Question: I am trying to build a simple scatter plot:
This is what my data looks like ('dlong'):
'''
Spender variable value
1 1 IFN 2
2 2 IFN 6
3 3 IFN 5
4 1 iL2 <NA>
5 2 iL2 4
6 3 iL2 8
'''
which I originally melt from my dataframe
Since I am a selftaught, I made it so far:
'''
ggplot(na.omit(dlong), aes(x=Spender, y=value, coulor=variable, group=variable)) +
geom_point(size=2, aes(shape=variable))
'''
resulting in a graph

with enumerated test persons on the x axis, with reactions to different time points (=value) (y-axis). These reactions differ by the typ of proteins (=groups = variable).
My real data looks aktually like this:
'''
Spender variable value
1 1 ZP0.IFN ZP0
2 2 ZP0.IFN
3 3 ZP0.IFN ZP0
4 4 ZP0.IFN
5 5 ZP0.IFN
6 6 ZP0.IFN
7 7 ZP0.IFN
8 8 ZP0.IFN ZP0
9 9 ZP0.IFN
10 10 ZP0.IFN
11 11 ZP0.IFN ZP0
12 12 ZP0.IFN ZP0
13 13 ZP0.IFN
14 14 ZP0.IFN
15 15 ZP0.IFN
16 16 ZP0.IFN ZP0
17 1 IFN ZP2
18 2 IFN ZP21
19 3 IFN
20 4 IFN
21 5 IFN ZP14
22 6 IFN
23 7 IFN ZP14
24 8 IFN ZP21
25 9 IFN ZP21
'''
The values are actually ranked data
(with ZP0 < ZP2 < ZP4 < ZP7 ... ).
And here is my question. How can I implement ranked data onto the y axis?
What I did next:
'''
dlong$value <- factor(dlong$value,
levels=c("ZP0", "ZP2", "ZP4", "ZP7", "ZP14", "ZP21", "ZP28", "ZP35", "ZPM9", "ZPM91"))
ggplot(na.omit(dlong), aes(x=Spender, y=value, group=variable)) +
geom_point(size=3, aes(shape=variable))
'''
1. Using R it wont open me the plot: so I added >png(filename="") with dev.off in front off and behind. Why wont the window wont pop up?
2. on the y axis it wont show me all requirde time points - it leaves also real points out (eg. Spender 1, iL2, ZP4)
3. How can I have marks on x axis for each "Spender" with white thick lines in the grey field?
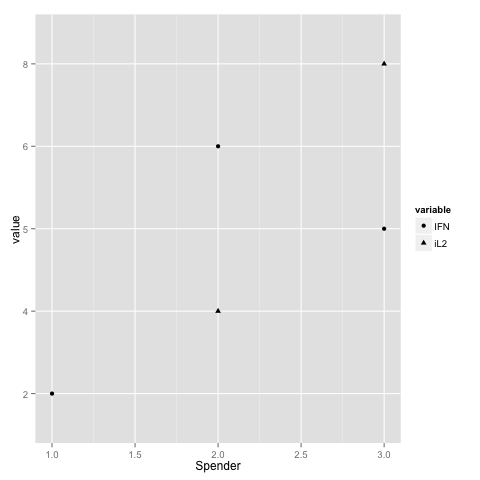
Answer: You are almost there! You just need to turn the 'value' into a factor with defined levels.
'''
dlong <- read.table(textConnection("1 1 ZP0.IFN ZP0
2 2 ZP0.IFN
3 3 ZP0.IFN ZP0
4 4 ZP0.IFN
5 5 ZP0.IFN
6 6 ZP0.IFN
7 7 ZP0.IFN
8 8 ZP0.IFN ZP0
9 9 ZP0.IFN
10 10 ZP0.IFN
11 11 ZP0.IFN ZP0
12 12 ZP0.IFN ZP0
13 13 ZP0.IFN
14 14 ZP0.IFN
15 15 ZP0.IFN
16 16 ZP0.IFN ZP0
17 1 IFN ZP2
18 2 IFN ZP21
19 3 IFN
20 4 IFN
21 5 IFN ZP14
22 6 IFN
23 7 IFN ZP14
24 8 IFN ZP21
25 9 IFN ZP21
","r"),fill=NA,na.strings="")[,-1]
colnames(dlong) <- c("Spender","variable","value")
dlong
## Spender variable value
## 1 1 ZP0.IFN ZP0
## 2 2 ZP0.IFN <NA>
## 3 3 ZP0.IFN ZP0
## 4 4 ZP0.IFN <NA>
## 5 5 ZP0.IFN <NA>
## 6 6 ZP0.IFN <NA>
## 7 7 ZP0.IFN <NA>
## 8 8 ZP0.IFN ZP0
## 9 9 ZP0.IFN <NA>
## 10 10 ZP0.IFN <NA>
## 11 11 ZP0.IFN ZP0
## 12 12 ZP0.IFN ZP0
## 13 13 ZP0.IFN <NA>
## 14 14 ZP0.IFN <NA>
## 15 15 ZP0.IFN <NA>
## 16 16 ZP0.IFN ZP0
## 17 1 IFN ZP2
## 18 2 IFN ZP21
## 19 3 IFN <NA>
## 20 4 IFN <NA>
## 21 5 IFN ZP14
## 22 6 IFN <NA>
## 23 7 IFN ZP14
## 24 8 IFN ZP21
## 25 9 IFN ZP21
'''
'''
## The values are actually ranked data
## (with ZP0 < ZP2 < ZP4 < ZP7 ... ).
require(gtools)
dlong$value <- as.character(dlong$value)
dlong$value <- factor(dlong$value,levels=mixedsort(unique(dlong$value)))
'''
'''
require(ggplot2)
ggplot(na.omit(dlong),aes(x=Spender, y=value, coulor=variable, group=variable)) +
geom_point(size=2, aes(shape=variable))
'''

The 1)-3) questions in your edited post are regarding other aspects of plot/ggplot.
1) This is apparently an issue of the graphics device - either it is not installed or does not start properly. Assuming you have it installed, try the following to check if it will start/popup a device window,
'''
X11() # starts/pops up a X11 graphics device
plot(1:10)
'''
You may get an error, which means 'R' can not initialize such device. Then you need to use 'pdf', 'png' (or etc.) instead of the popup approach.
2) To keep unused levels, use 'scale_y_discrete(drop=FALSE)'
3) To have all 'Spender' displayed, convert them to factor similarly as we did for 'value'. And turn off the drop via 'scale_x_discrete(drop=FALSE)'.
So continue with above
'''
dlong$value <- as.character(dlong$value)
dlong$value <- factor(dlong$value,
levels=c("ZP0", "ZP2", "ZP4", "ZP7", "ZP14", "ZP21", "ZP28", "ZP35", "ZPM9", "ZPM91"))
dlong$Spender <- factor(dlong$Spender)
ggplot(na.omit(dlong), aes(x=Spender, y=value, group=variable)) +
geom_point(size=3, aes(shape=variable)) +
scale_y_discrete(drop=FALSE)+
scale_x_discrete(drop=FALSE)
'''